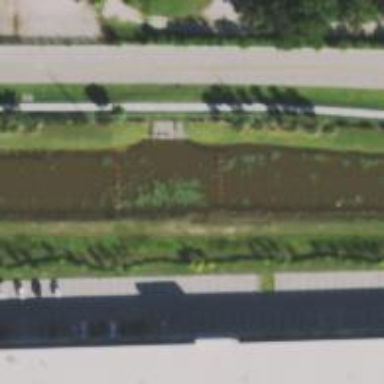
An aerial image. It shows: Canal.